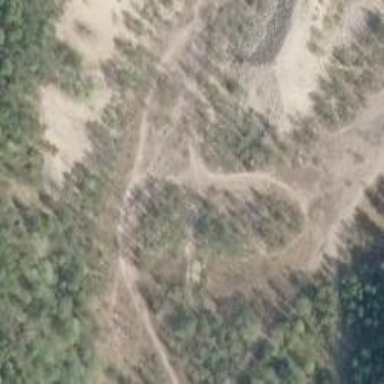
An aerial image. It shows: Disc golf hole.